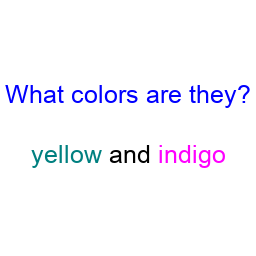
Color: teal, magenta
Color name shown: yellow, indigo
Background color: white
Question text color: blue